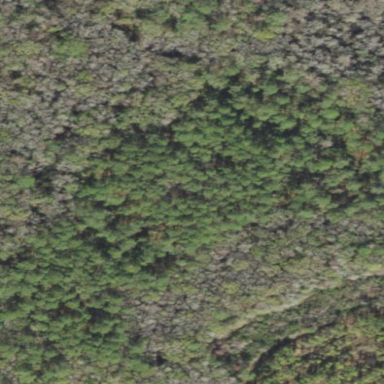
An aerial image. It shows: Beautiful woodland area.